Question: I am running Python 3.3 with PySide 1.2.2 and PyQtGraph 0.9.8.
The problem I am having is that every graph I try and produce returns an obviously incorrect result.
This is the graph I get when I run the basic plotting example that is packaged with PyQtGraph:

Rather than what I am supposed to get:
<URL>
<URL>
Any ideas?
Thanks
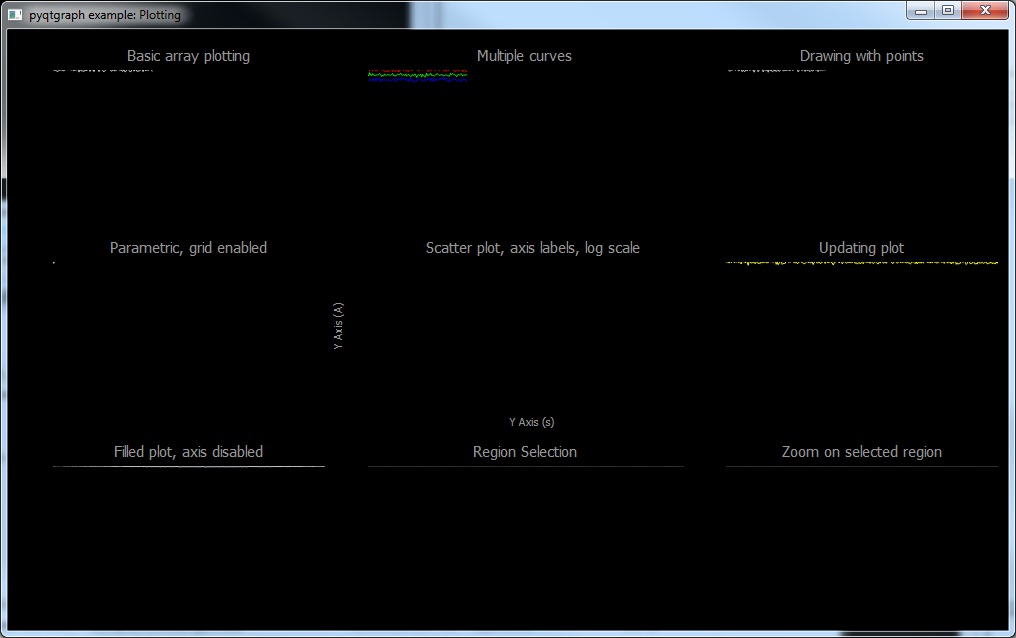
Answer: A description of the problem and solution could be found here: <URL>
The problem is caused by a faulty binary installation file from Christoph Gohlke's otherwise excellent binary download page (<URL>.
The solution is to instead use pip:
> pip install PySide